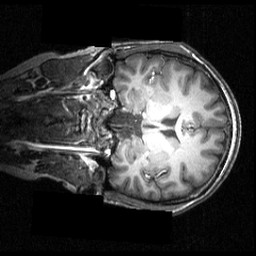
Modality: T1w
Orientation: coronal
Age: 20
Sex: female
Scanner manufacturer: siemens
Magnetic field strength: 3.951 T
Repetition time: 1.5 s
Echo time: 0.00335 s